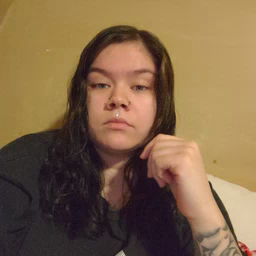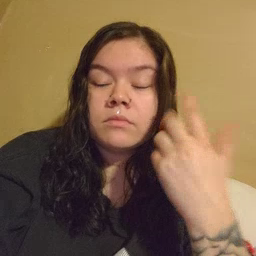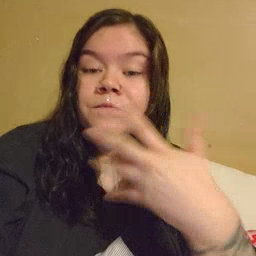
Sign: finish